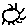
Label: sun